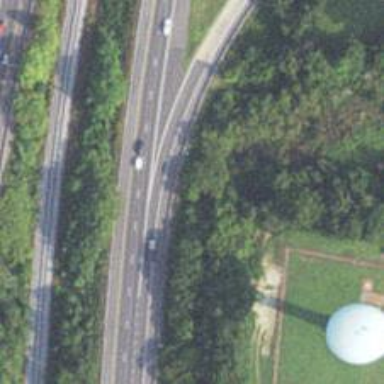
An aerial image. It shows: Motorway junction.